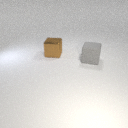
large brown metal cube behind large gray rubber cube